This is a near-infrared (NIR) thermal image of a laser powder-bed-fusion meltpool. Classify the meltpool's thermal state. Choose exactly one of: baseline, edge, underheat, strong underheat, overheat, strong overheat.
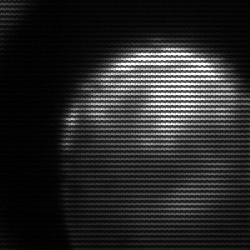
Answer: edge